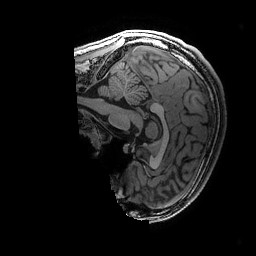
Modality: T1w
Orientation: sagittal
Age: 15
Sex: male
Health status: ill
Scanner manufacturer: ge
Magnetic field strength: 3 T
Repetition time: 0.007664 s
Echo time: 0.00342 s